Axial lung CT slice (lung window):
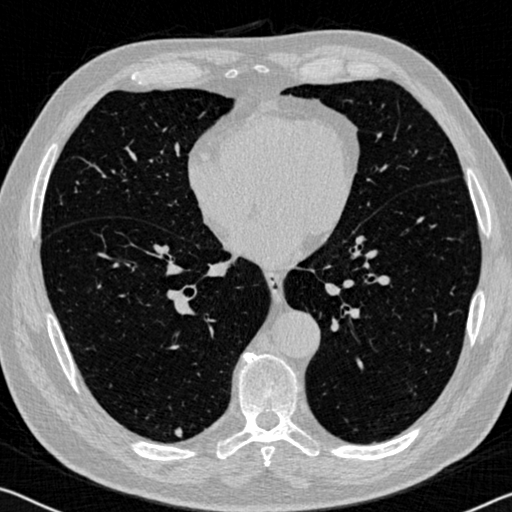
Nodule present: yes
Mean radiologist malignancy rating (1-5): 2.333